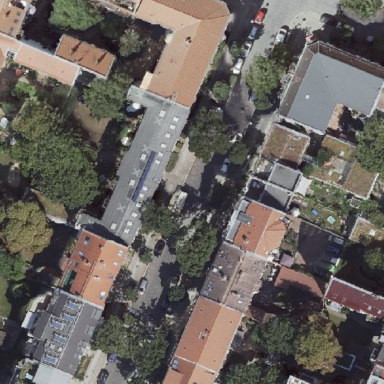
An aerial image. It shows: Building with apartments and flat roof.